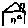
Label: house